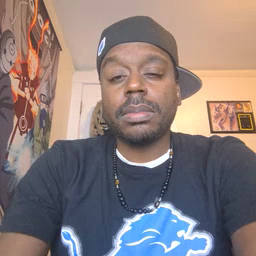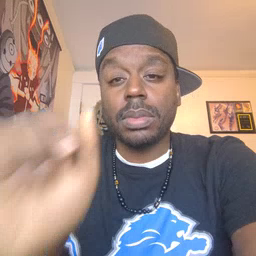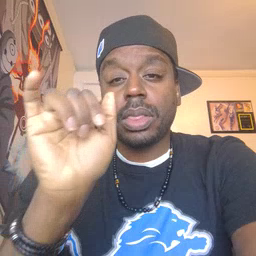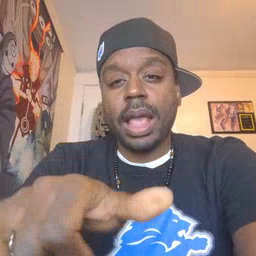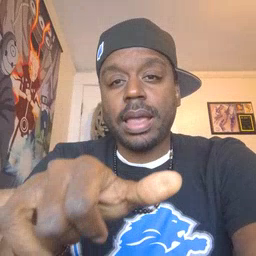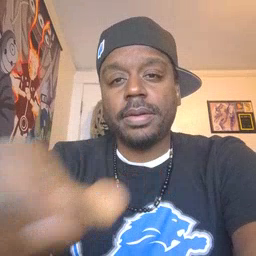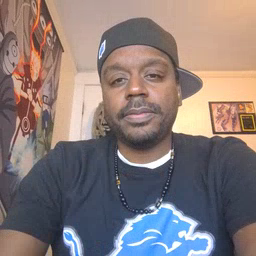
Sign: that